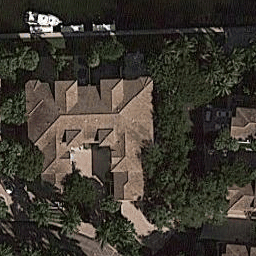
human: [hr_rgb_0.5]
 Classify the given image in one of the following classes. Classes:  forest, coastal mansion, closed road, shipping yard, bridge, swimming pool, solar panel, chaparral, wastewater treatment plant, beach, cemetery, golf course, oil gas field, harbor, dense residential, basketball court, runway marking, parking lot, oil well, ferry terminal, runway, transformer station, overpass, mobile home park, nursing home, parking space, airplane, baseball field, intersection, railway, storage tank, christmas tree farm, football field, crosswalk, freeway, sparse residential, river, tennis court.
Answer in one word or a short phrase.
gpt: coastal mansion